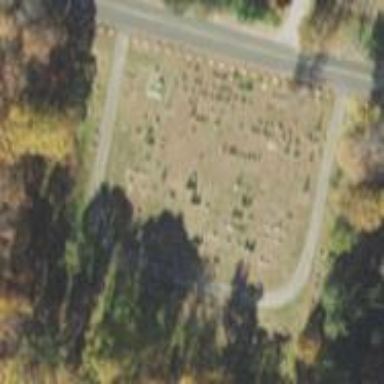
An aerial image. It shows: Cemetery area categorized as "Cemetery".